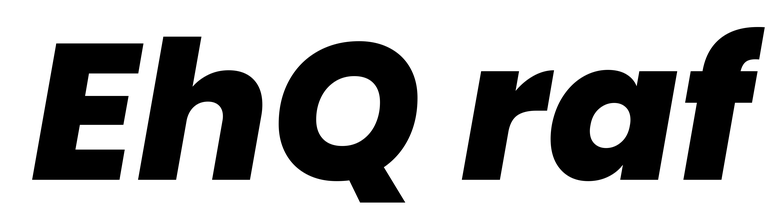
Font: Poppins-ExtraBoldItalic